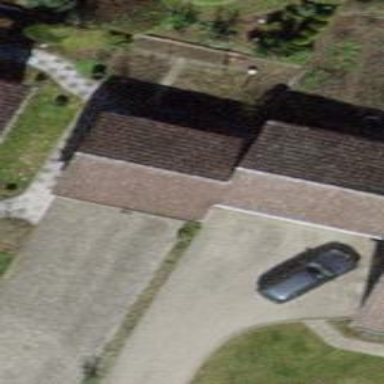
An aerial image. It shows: Group of garages.